Field crop: maize
Growth stage: 1
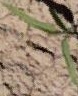
Species: maize